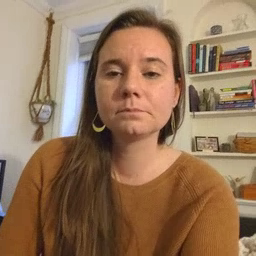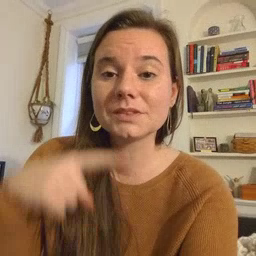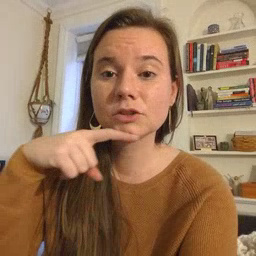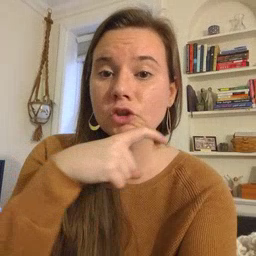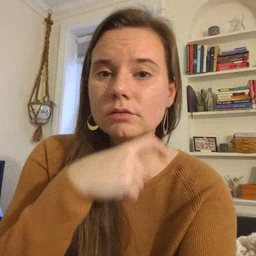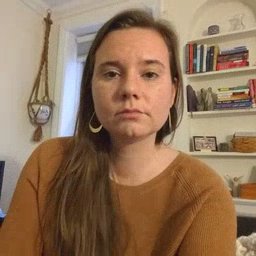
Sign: cereal